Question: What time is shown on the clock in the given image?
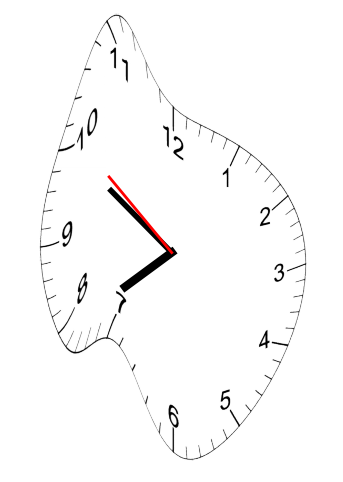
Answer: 07:49:51